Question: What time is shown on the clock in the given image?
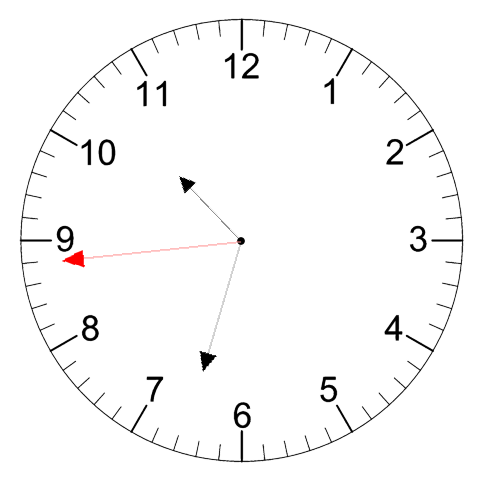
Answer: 10:32:44